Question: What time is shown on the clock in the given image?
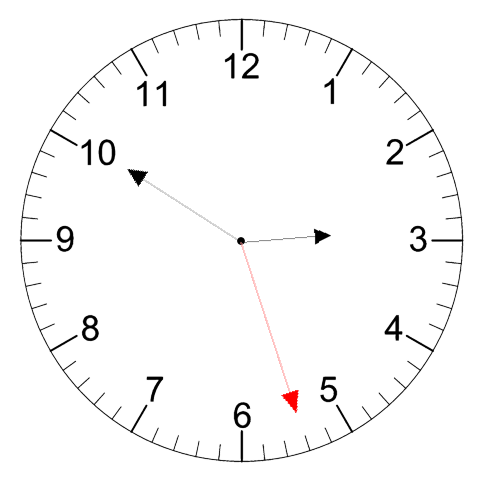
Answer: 02:50:27